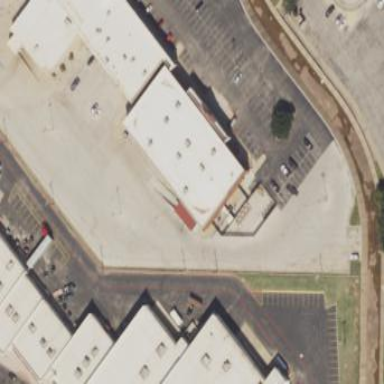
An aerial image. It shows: Hardware shop located in building.